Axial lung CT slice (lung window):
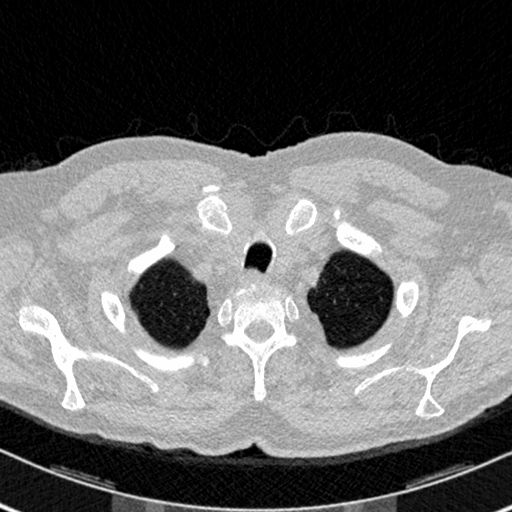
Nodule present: no